Question: Before I start here is the problem. It should be like this:
Bjorn Nilsson, instead its displaying strange special characters, all values that have characters A, A and O becomes like this.

I fill my DDL with values from API in XML format that has all the values, and we are also using Linq2Rest for that.
This how the process looks like
'''
private readonly RestContext<ADConsultants> restContext;
public ConsultantContext(Uri uri, Format format)
{
restContext = new RestContext<ADConsultants>(GetRestClient(uri, format), GetSerializerFactory(format));
}
public enum Format
{
Pox,
Json
}
private static readonly IEnumerable<Type> knownTypes = new[] {typeof (ADConsultants)};
public static IRestClient GetRestClient(Uri uri, Format format)
{
switch (format)
{
case Format.Pox:
return new XmlRestClient(uri);
case Format.Json:
return new JsonRestClient(uri);
default:
throw new NotImplementedException();
}
}
private static ISerializerFactory GetSerializerFactory(Format format)
{
switch (format)
{
case Format.Pox:
return new XmlSerializerFactory(knownTypes);
case Format.Json:
return new JsonNetSerializerFactory();
default:
throw new NotImplementedException();
}
}
public IQueryable<ADConsultants> Consultant
{
get { return restContext.Query; }
}
'''
}
This is my JsonNetSerializerFactory class:
'''
public class JsonNetSerializerFactory :ISerializerFactory
{
public ISerializer<T> Create<T>()
{
return new JsonNetSerializer<T>();
}
public class JsonNetSerializer<T> : ISerializer<T>
{
public T Deserialize(string input)
{
return JsonConvert.DeserializeObject<T>(input);
}
public IList<T> DeserializeList(string input)
{
return JsonConvert.DeserializeObject<IList<T>>(input);
}
}
}
'''
And this is inside my controller:
'''
var consultants = new ConsultantContext(
new Uri("http://adress:port/api/consultants"),
ConsultantContext.Format.Json)
.Consultant
.Where(x => x.Office == "Orebro")
.OrderBy(x => x.DisplayName)
.ToList()
.Select(x => new
{
name = x.DisplayName
});
'''
I did a test by doing this:
'''
name = "aao"
'''
and it worked fine, ddl values was "aao"
Any help is appreciated on how to fix so characters A A O works fine as values in my DDL.
HTTP header is utf-8, my html content have it aswell. It must be the XML that need to be set to a specific charset, How can I do that?
Thanks in advance!
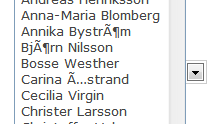
Answer: in the theory you got an charset encoding/decoding problem.
the Cause: the content you try to read has been encoded using a charset like iso-8859-1 or iso-8859-15. and you'll try to read (decode) it directly to an "UTF-8" character Model. Of course it won't work because UTF-8 because UTF-8 won't in a miracle recognize your special chars (A,U, O, and so on..). UTF-8 is no guesser for character coding.
:
1- (Re)encode your content( e.g "Bjorn Nilsson") with its corresponding charset (iso-8859-1/iso-8859-15) into Byte collection.
2- Decode your content with into "UTF-8" based charset.
here an Helper Class as example:
'''
using System;
using System.Collections.Generic;
using System.Text;
namespace csharp.util.charset
{
public class SysUtil
{
/// <summary>
/// Convert a string from one charset to another charset
/// </summary>
/// <param name="strText">source string</param>
/// <param name="strSrcEncoding">original encoding name</param>
/// <param name="strDestEncoding">dest encoding name</param>
/// <returns></returns>
public static String StringEncodingConvert(String strText, String strSrcEncoding, String strDestEncoding)
{
System.Text.Encoding srcEnc = System.Text.Encoding.GetEncoding(strSrcEncoding);
System.Text.Encoding destEnc = System.Text.Encoding.GetEncoding(strDestEncoding);
byte[] bData=srcEnc.GetBytes(strText);
byte[] bResult = System.Text.Encoding.Convert(srcEnc, destEnc, bData);
return destEnc.GetString(bResult);
}
}
}
'''
in your (JSON-, XML, other) serializer/deserializer classes just convert your content like that
'''
String content = "Bjorn Nilsson";
SysUtil.StringEncodingConvert(content, "ISO-8859-1","UTF-8");
'''
you could try to make your calls in your deserializer (if they really do what they mean):
'''
public class JsonNetSerializerFactory :ISerializerFactory
{
public ISerializer<T> Create<T>()
{
return new JsonNetSerializer<T>();
}
public class JsonNetSerializer<T> : ISerializer<T>
{
public T Deserialize(string input, String fromCharset, String toCharset)
{
String changedString = SysUtil.StringEncodingConvert(input, fromCharset,toCharset);
return JsonConvert.DeserializeObject<T>(changedString );
}
public IList<T> DeserializeList(string input, String fromCharset, String toCharset)
{
String changedString = SysUtil.StringEncodingConvert(input, fromCharset,toCharset);
return JsonConvert.DeserializeObject<IList<T>>(changedString);
}
}
}
'''
that's for your
'''
JsonNetSerializerFactory
'''
please try to do same for other factories like
'''
XmlSerializerFactory
'''
and don't forget your setting in your HTML-page
'''
<meta charset="utf-8"> <!--HTML 5 -->
<meta http-equiv="Content-Type" content="text/html; charset=UTF-8" /> <!-- if HTML version < 5-->
'''